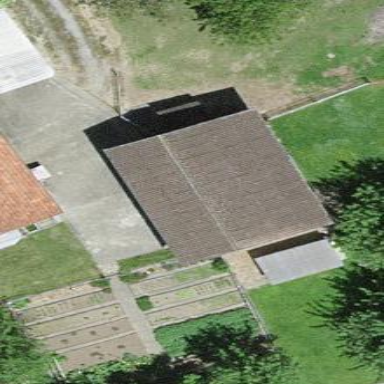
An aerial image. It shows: Rural barn.